Question: So my problem is that I have set my view to be width & height 100%; which works well but once some of the content within the view causes a scrollbar to appear it scrolls into whitespace. As if the view's overflow is hidden but the content is still making the page scroll.
I was unable to make a fiddle since I required multiple html files to load and render views so Ill post some code and images about the issue and hopefully someone can catch the problem. I suspect it is most likely a CSS issue with my positioning system but I have been unable to resolve it.
'''
<!DOCTYPE html>
<html ng-app="appMain">
<head>
<title>MY APP</title>
<meta charset="UTF-8">
<meta name="viewport" content="width=device-width, initial-scale=1, user-scalable=no" >
<!-- CSS imports -->
<link href="css/style.css" rel="stylesheet" type="text/css" />
<!-- JS imports -->
<!-- Angular JS Primary Scripts -->
<script src="scripts/angular.js"></script>
<script src="scripts/angular-ui-router.js"></script>
<!-- Angular JS subScripts for controllers etc. -->
<script src="main.js" ></script>
</head>
<body>
<div class="makeBackground" ui-view></div>
</body>
</html>
'''
'''
<div class="loginBackground makeBackground"></div>
<div class="transparentContainer">
</div>
'''
'''
(function() {
var appMain = angular.module('appMain', ['ui.router']);
swiftMain.config(function($stateProvider, $urlRouterProvider) {
// if url not defined redirect to login
$urlRouterProvider.when('', "/sign-in");
// if nonexistant url defined redirect to sign-in
$urlRouterProvider.otherwise("/sign-in");
// Now set up the states
$stateProvider
.state('sign-in', {
url: "/sign-in",
templateUrl: "templates/views/sign-in.html"
});
});
}());
'''
'''
.makeBackground {
position: relative; top: 0;
width: 100%; height: 100%;
}
.geminiBlue {
background-color: #074d77;
}
/* fancy 'e' bg on login background and courselist */
.loginBackground {
background-image: url(../images/login_back.png), url(../images/geminiBlue.png);
background-position: center top, left top;
background-repeat: no-repeat, repeat;
}
.transparentContainer {
border-radius: 20px;
background-color: rgba( 255,255,255,0.4 );
width: 500px;
height: 600px;
position:absolute;
z-index:15;
top:50%;
left:50%;
margin:-300px 0 0 -250px;
}
'''
the CSS above shows that the transparentContainer class has a fixed width and height that will create a scroll at lower resolutions; but the view allows the scroll and hides the content as can be seen below here:

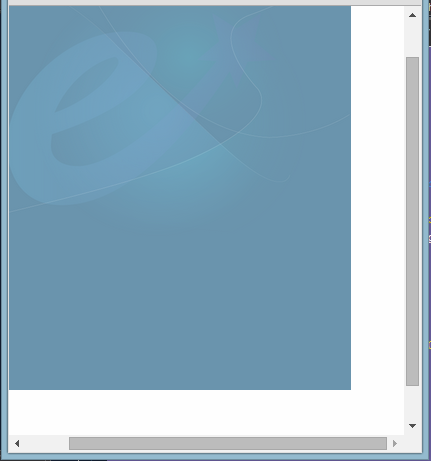
Answer: The Issue was the css. by setting the top level containers overflow property to hidden and using margins instead of position: relative; with pixel adjusts my content now fits within the page.